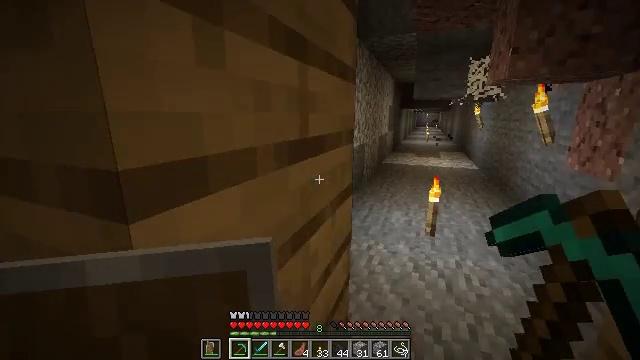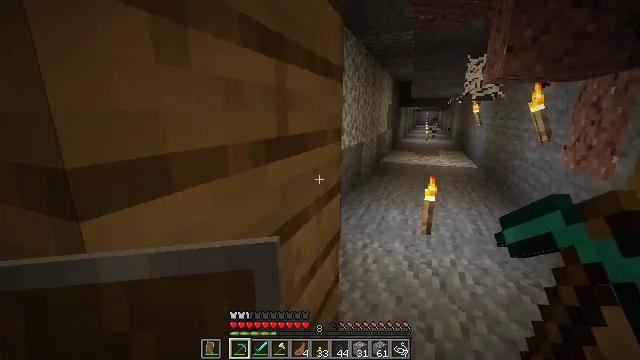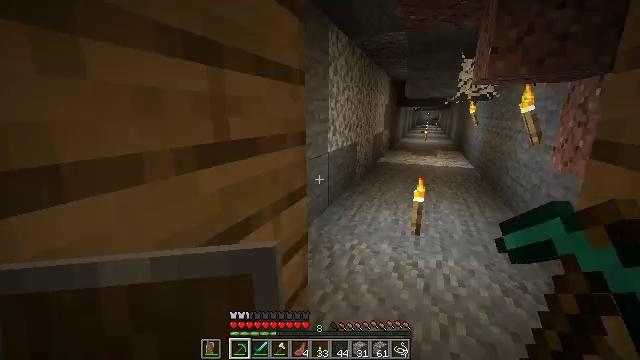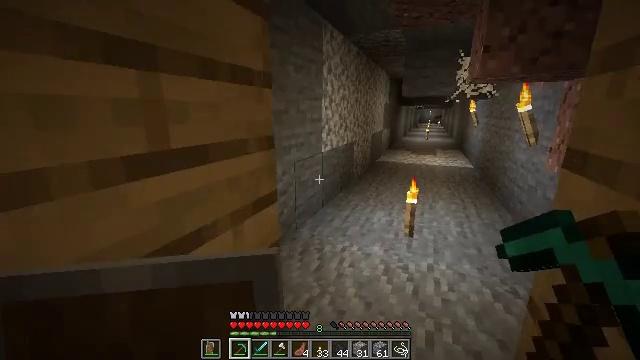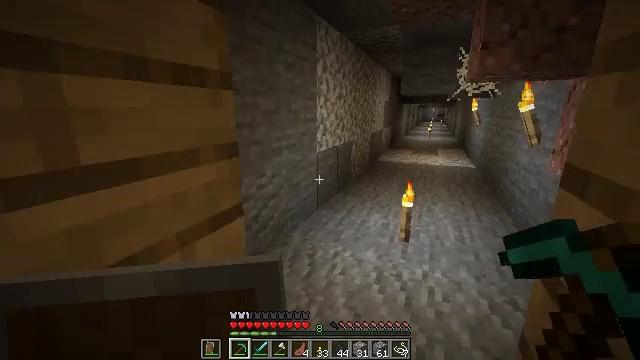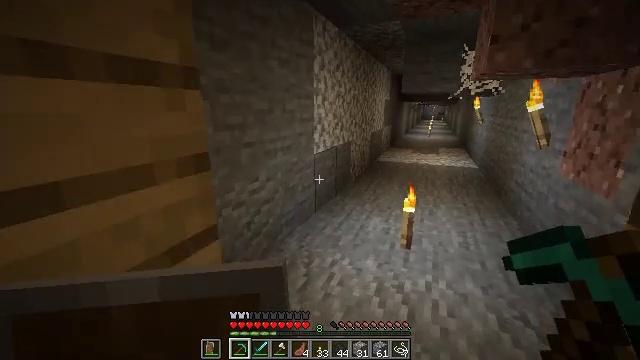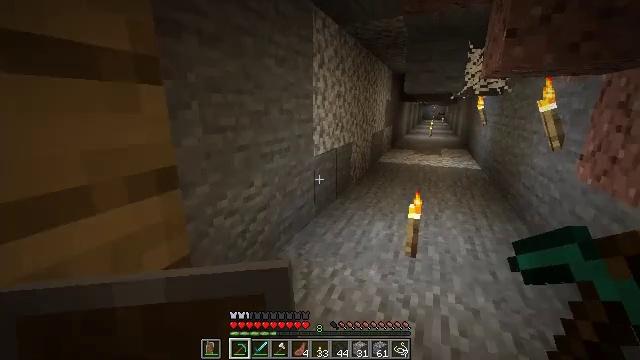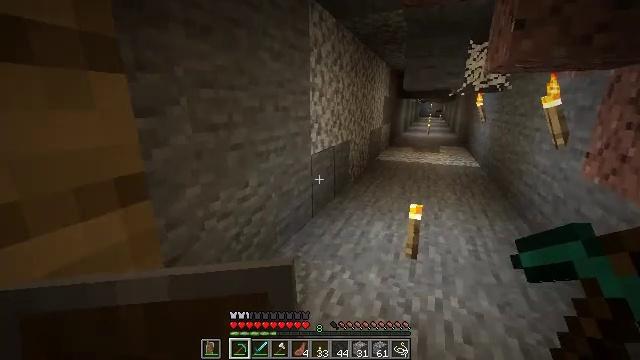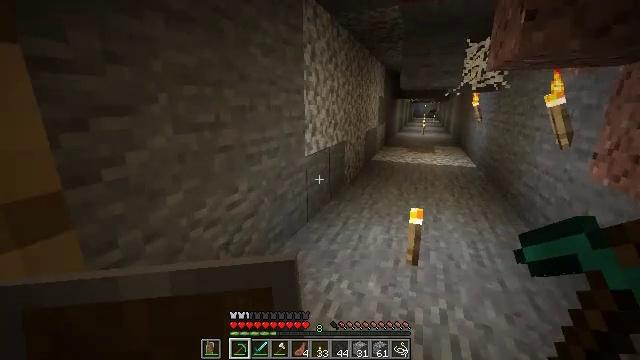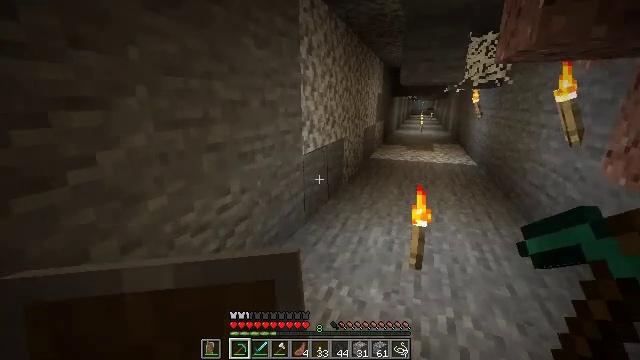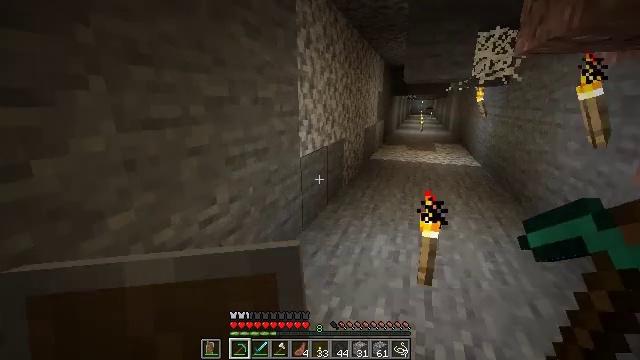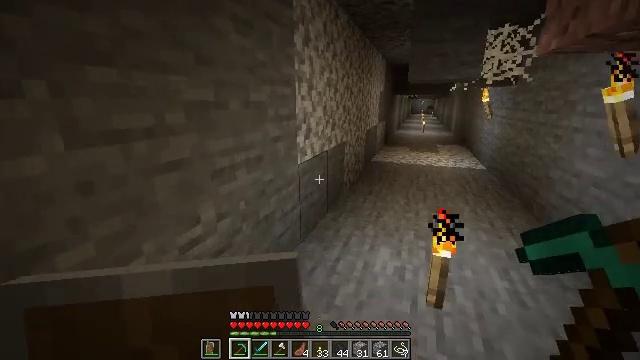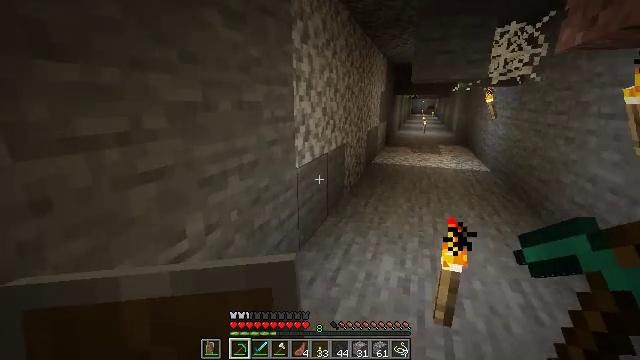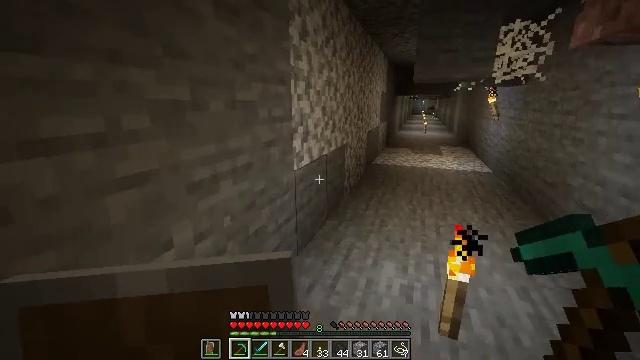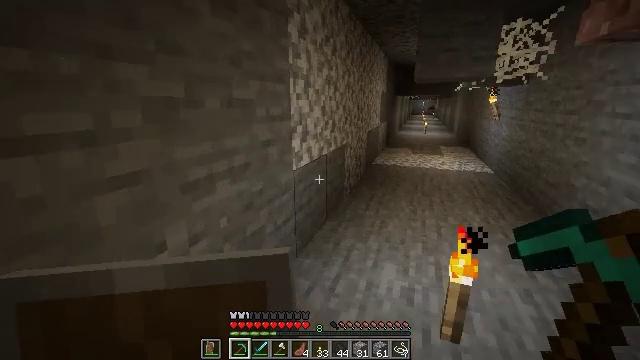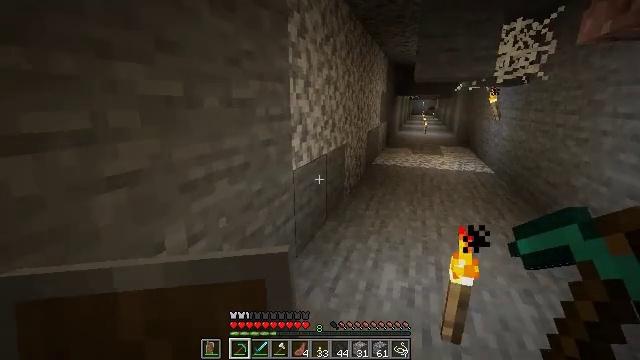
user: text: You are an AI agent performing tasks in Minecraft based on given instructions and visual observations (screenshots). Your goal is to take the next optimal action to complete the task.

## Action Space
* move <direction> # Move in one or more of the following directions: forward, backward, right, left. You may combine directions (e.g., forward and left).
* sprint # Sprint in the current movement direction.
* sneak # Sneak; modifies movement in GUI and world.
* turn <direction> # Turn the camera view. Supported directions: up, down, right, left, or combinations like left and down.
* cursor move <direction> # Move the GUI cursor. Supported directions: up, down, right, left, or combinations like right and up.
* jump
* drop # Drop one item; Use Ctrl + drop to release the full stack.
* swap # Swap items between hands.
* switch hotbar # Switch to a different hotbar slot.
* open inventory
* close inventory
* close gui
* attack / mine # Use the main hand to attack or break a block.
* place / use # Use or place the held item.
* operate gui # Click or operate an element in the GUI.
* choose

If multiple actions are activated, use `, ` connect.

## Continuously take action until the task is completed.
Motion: motion action
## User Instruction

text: Mine the cobweb to clear the path.
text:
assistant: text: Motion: move right
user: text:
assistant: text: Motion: move right
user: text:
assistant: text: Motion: move forward and move right
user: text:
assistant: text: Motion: move forward and move right
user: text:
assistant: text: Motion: move forward
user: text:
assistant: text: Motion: move forward
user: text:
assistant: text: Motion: move forward
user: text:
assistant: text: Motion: move forward, turn right
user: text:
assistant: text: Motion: move forward
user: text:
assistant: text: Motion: move forward
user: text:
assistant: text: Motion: move forward
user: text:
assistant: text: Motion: no_op
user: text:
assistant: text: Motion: no_op
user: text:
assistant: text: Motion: no_op
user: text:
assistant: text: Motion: no_op
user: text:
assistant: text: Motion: move forward
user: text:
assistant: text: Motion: move forward
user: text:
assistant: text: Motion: move forward, turn left
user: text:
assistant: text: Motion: move forward and move right, turn left
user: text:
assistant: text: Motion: move forward and move right, turn left
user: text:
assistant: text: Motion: move forward and move right, turn left
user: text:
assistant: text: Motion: move right, turn left
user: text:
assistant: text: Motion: move left
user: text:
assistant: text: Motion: move left
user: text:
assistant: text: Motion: move forward and move left
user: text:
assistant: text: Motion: move forward and move left
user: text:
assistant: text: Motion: move forward, turn right
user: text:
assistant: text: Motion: move forward, turn right
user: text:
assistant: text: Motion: move forward, turn right
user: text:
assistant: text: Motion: move forward